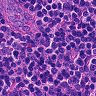
Metastatic tissue present: no